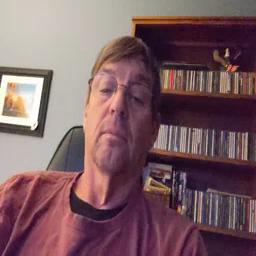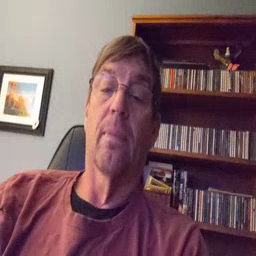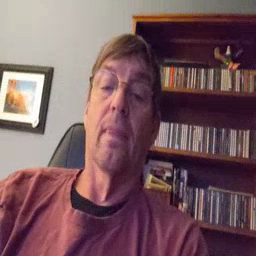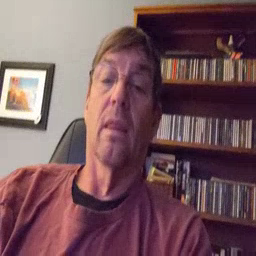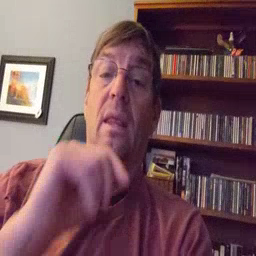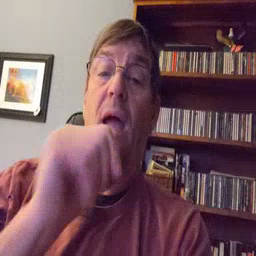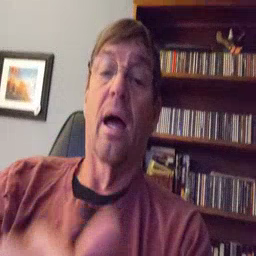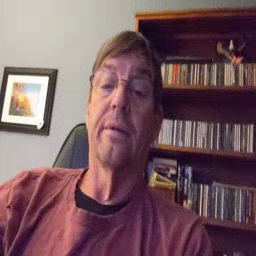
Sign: not